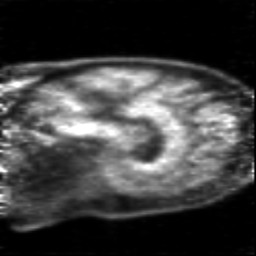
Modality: PET
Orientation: sagittal
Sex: male
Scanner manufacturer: siemens